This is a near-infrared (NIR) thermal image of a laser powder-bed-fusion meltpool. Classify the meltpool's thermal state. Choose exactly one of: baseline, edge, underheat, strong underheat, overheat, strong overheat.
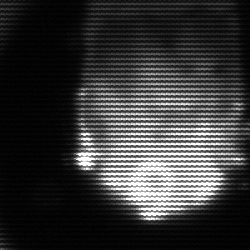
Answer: edge